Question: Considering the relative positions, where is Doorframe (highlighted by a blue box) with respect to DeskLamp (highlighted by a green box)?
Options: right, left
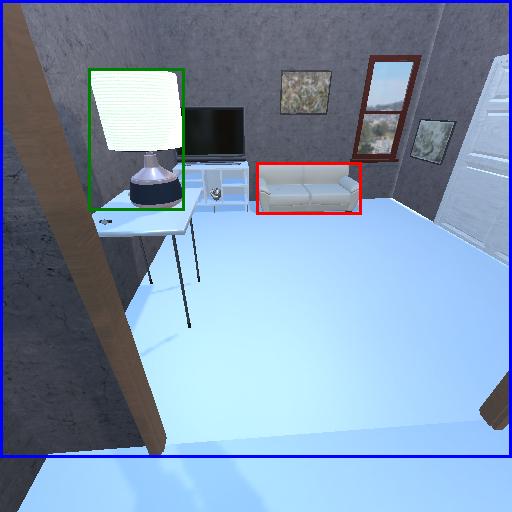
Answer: right